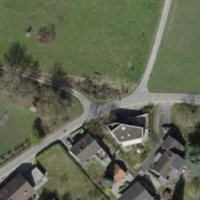
EUNIS habitat code: 54
Species observed at this site:
Prunus spinosa